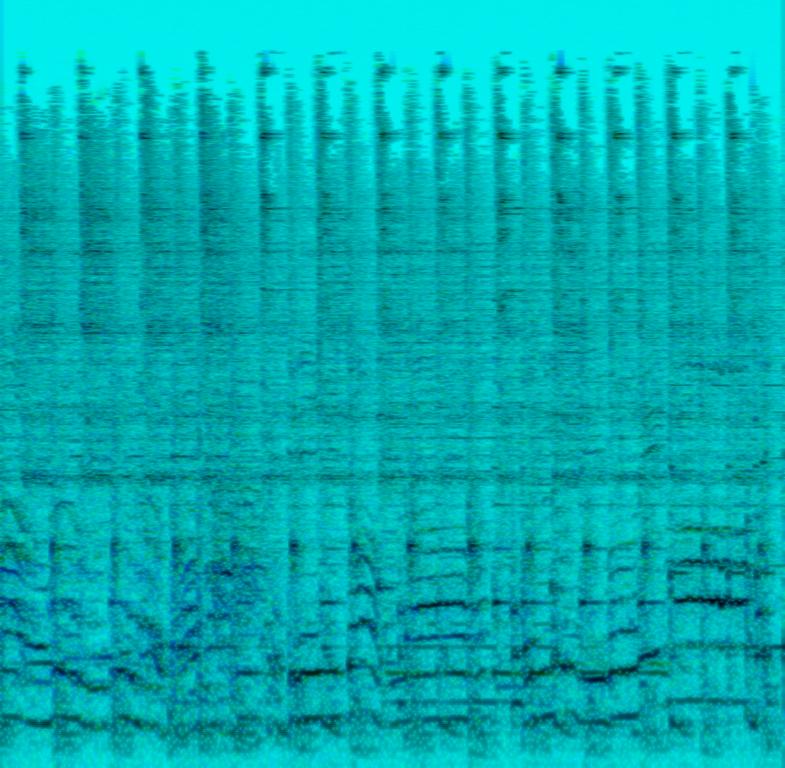
This song is sung by a female choir and then a single male voice along with the melody of an e-piano. In the background someone is playing lower tuned percussion and some chimes and wooden sounds. This song may be playing at a band rehearsal.